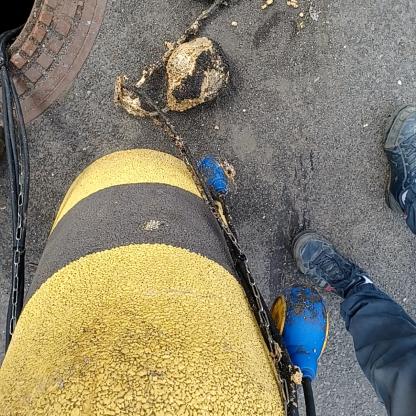
Klasa: inne